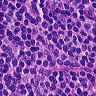
Metastatic tissue present: no